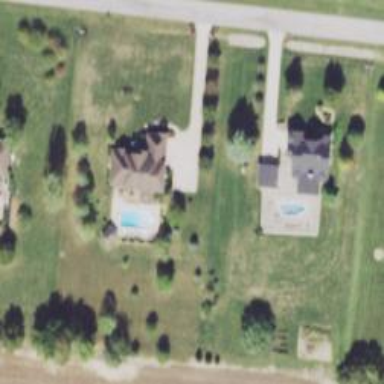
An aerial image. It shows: Driveway.